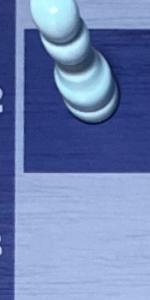
Label: Empty